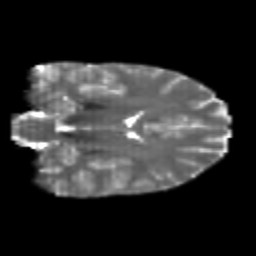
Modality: T2w
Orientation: coronal
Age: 22
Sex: female
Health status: healthy
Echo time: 0.074 s